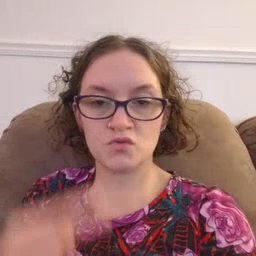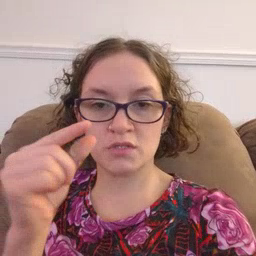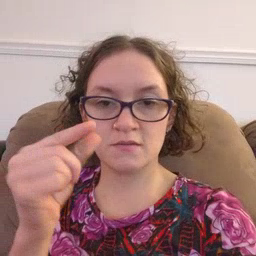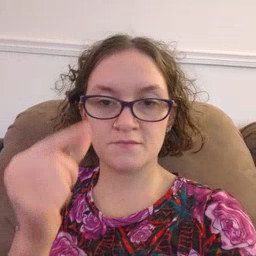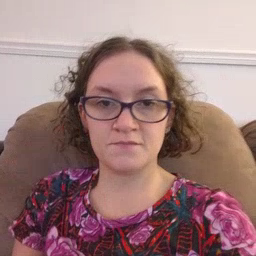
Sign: green